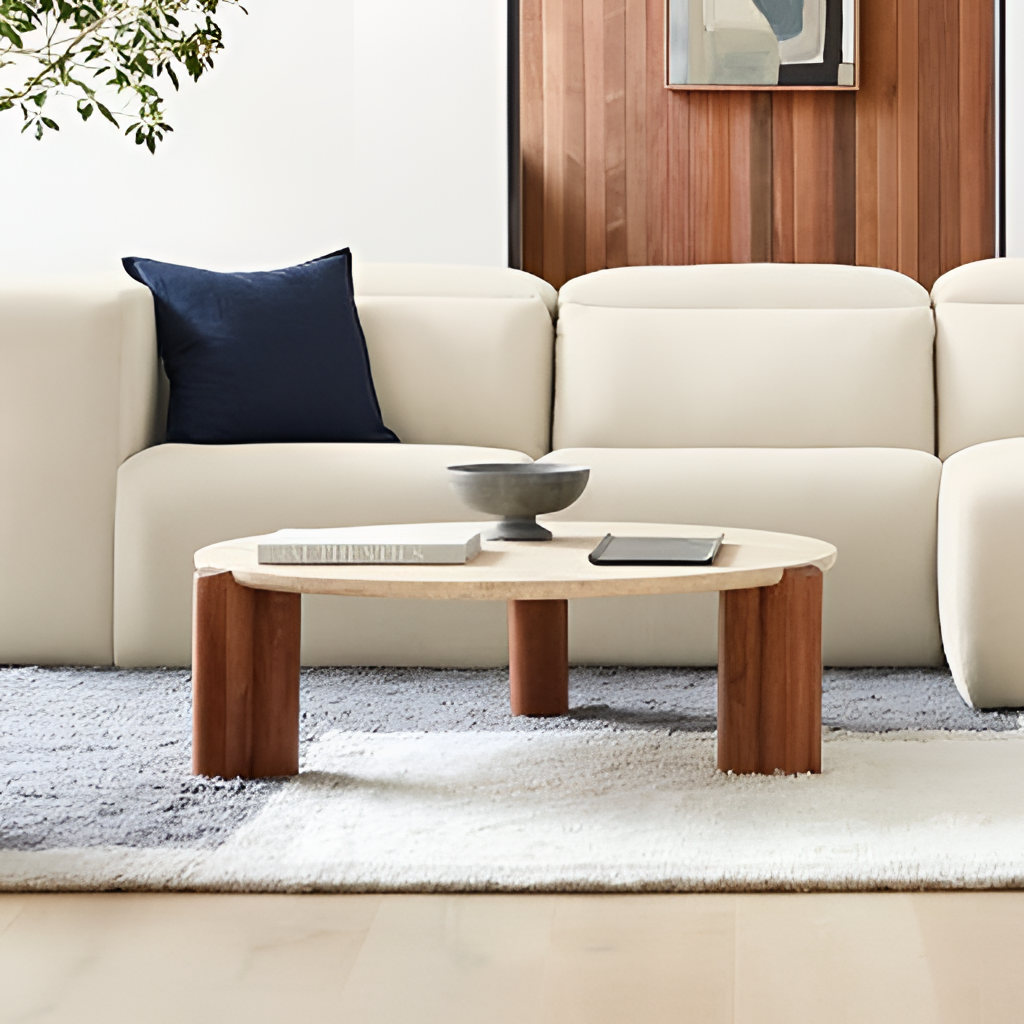
living room, leather sofa, wood flooring, with plank pattern, modern, brown wood wallpaper, with vertical panel pattern